Question: I'm currently work on an algorithmic problem in c# (Language doesn't matter).
I have 3 nested lists with that are (see the illustration below).

'''
// Elements can be anything. For example, here i used strings
List<List<List<string>>> elements = new()
{
new() { new List<string>() { "E0", "E1" }, new List<string>() { "E2" } },
new() { new List<string>() { "E3" }, new List<string>() { "E4", "E5" }, new List<string>() { "E6", "E7", "E8" } },
new() { new List<string>() { "E9" } }
};
'''
I know the i, j and k indexes for a given element (we can call it ) and I'm trying to find the indexes of another element () with an offset from E.
On this example, we are trying to find F indexes (1,2,1) by only knowing E indexes (0,1,0) and the offset (5 in this case).
I'm trying to find how to transform my 3 nested lists into a data structure that allows me to solve this problem easily.
Any help or idea are welcomed :)
I have tried to use if/else system but it was way to complicated. I also tried some Data Structures without any success.
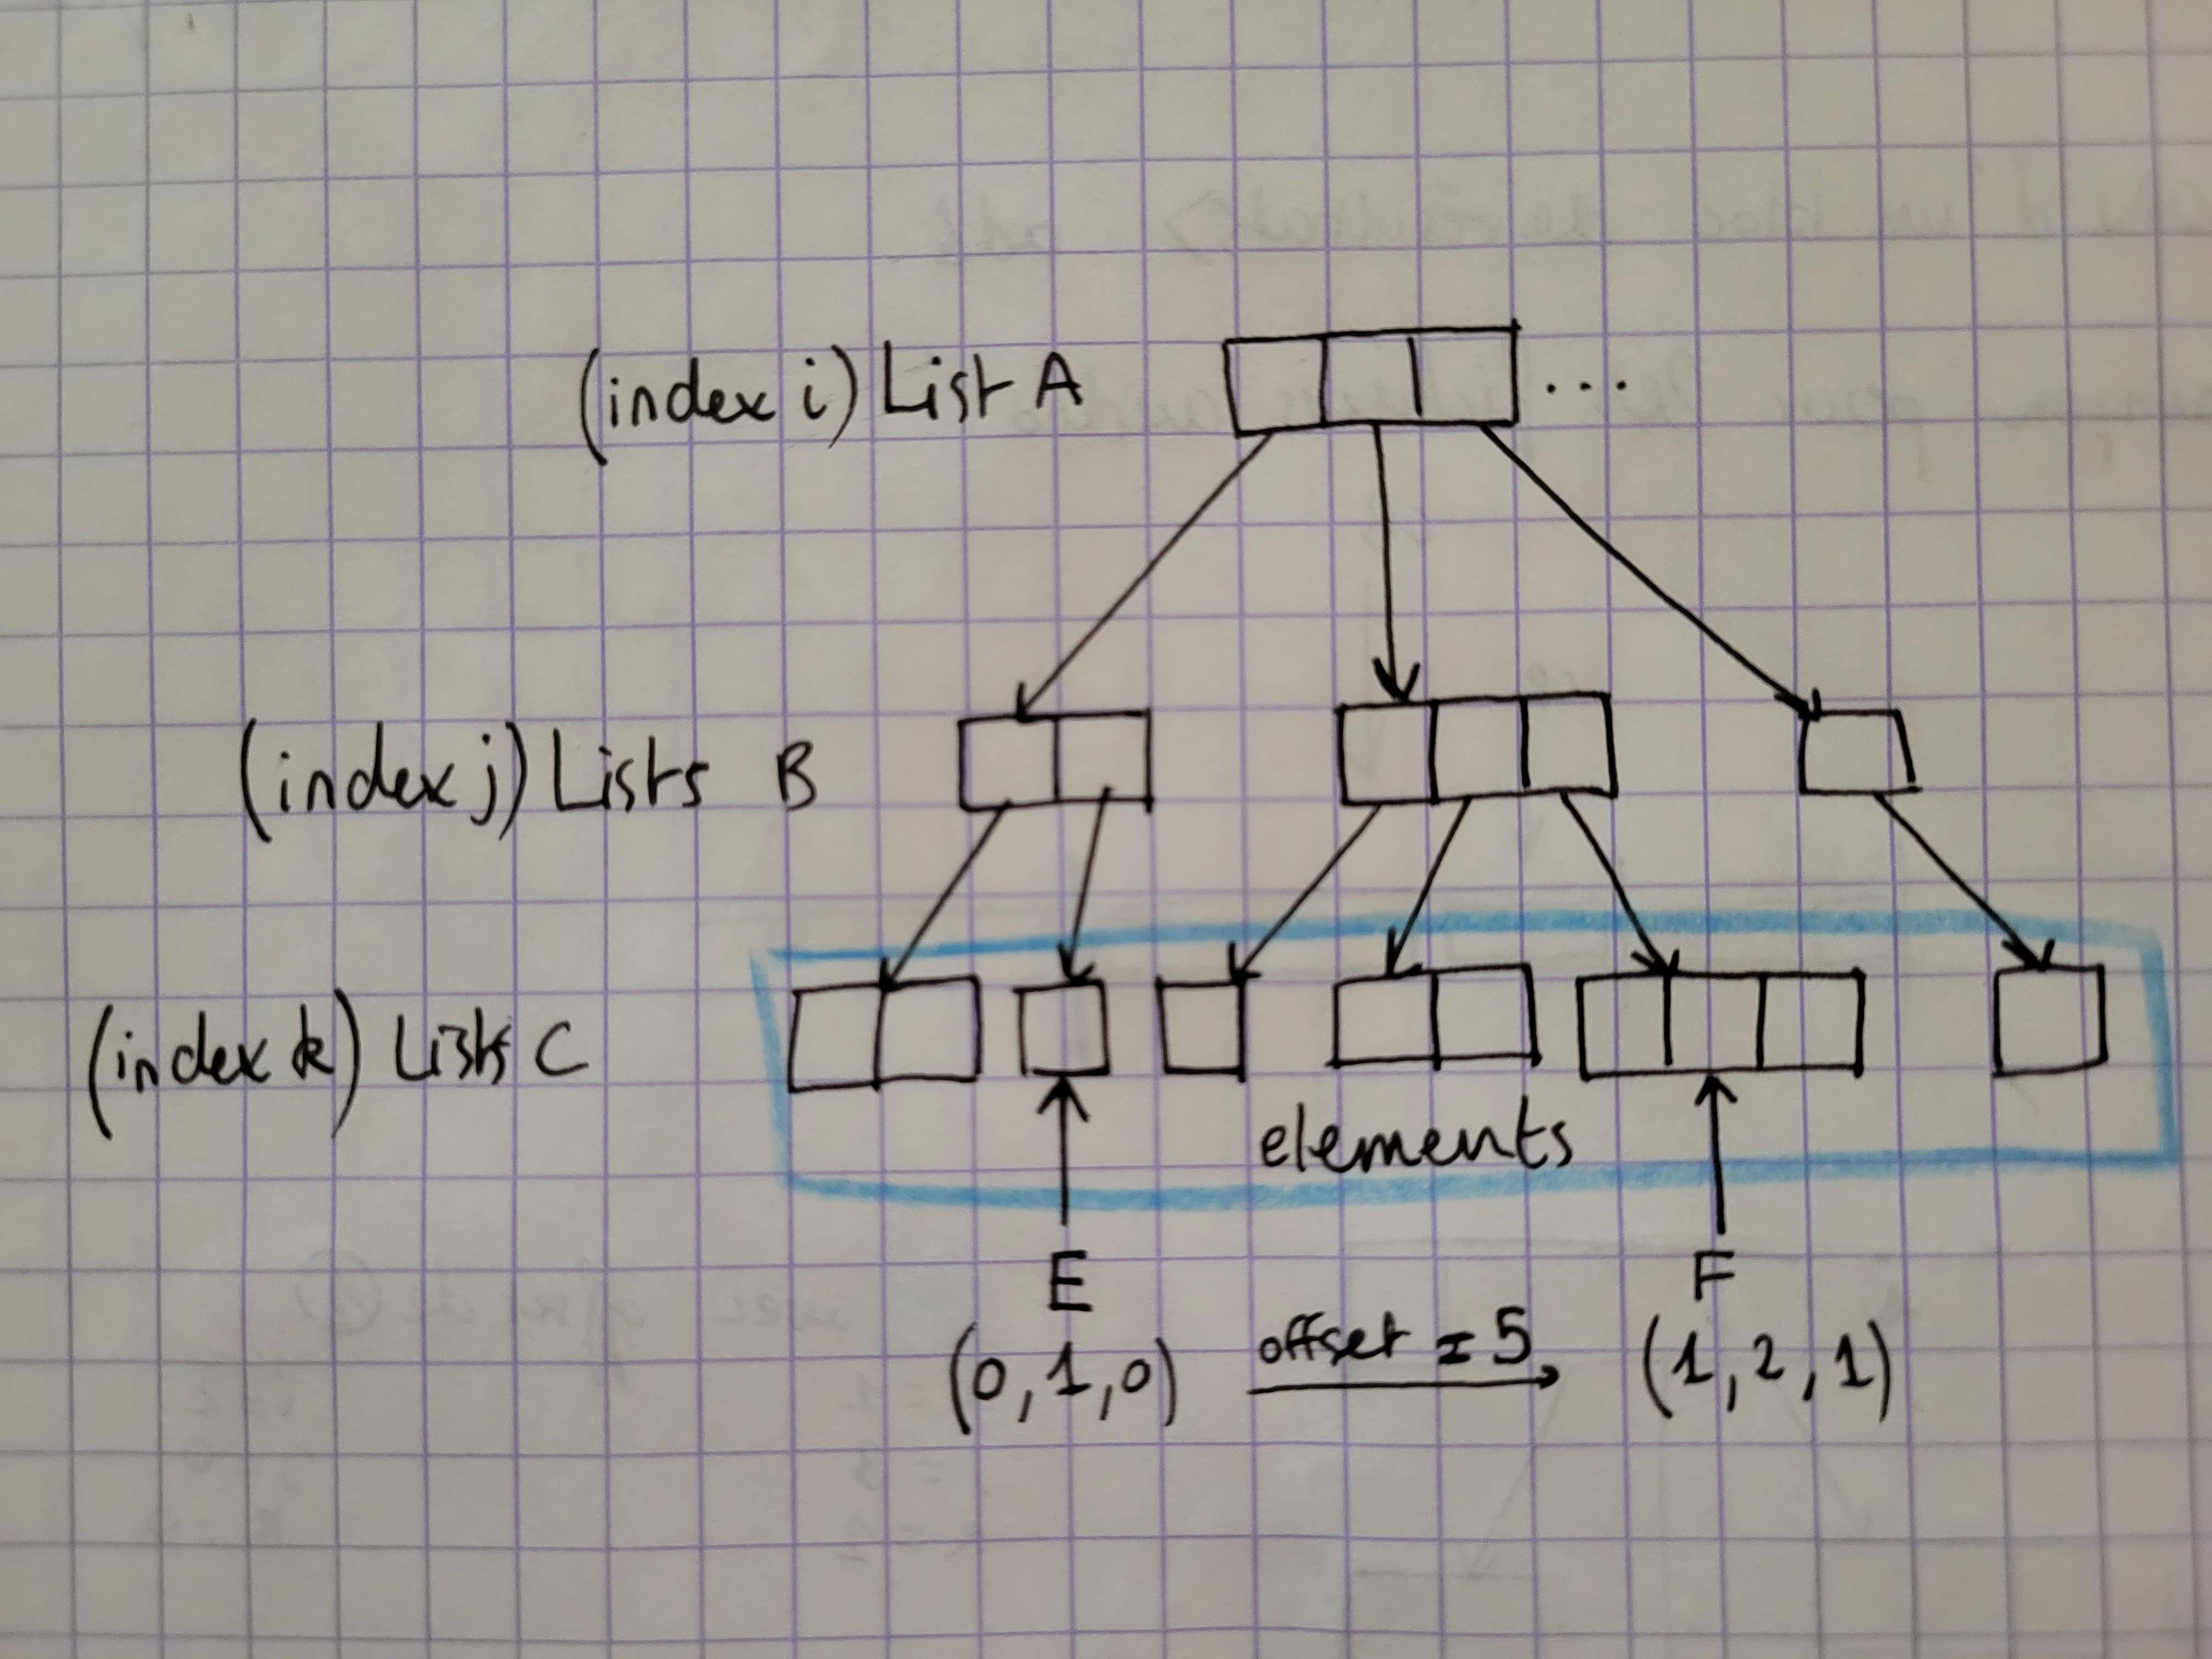
Answer: If you decide to not change the data structure, you can still walk through the tree as follows:
'''
void walk(List<List<List<string>>> a, int[] indices, int distance) {
while (indices[0] < a.Count) {
List<List<string>> b = a[indices[0]];
while (indices[1] < b.Count) {
List<string> c = b[indices[1]];
while (indices[2] < c.Count) {
if (distance-- <= 0) return; // Found target
indices[2]++;
}
indices[1]++;
indices[2] = 0;
}
indices[0]++;
indices[1] = 0;
}
// Out of range. Caller could check if 'indices[0]' is within range
}
'''
Example call:
'''
// Example input given in the question
List<List<List<string>>> elements = new()
{
new() { new List<string>() { "E0", "E1" }, new List<string>() { "E2" } },
new() { new List<string>() { "E3" }, new List<string>() { "E4", "E5" }, new List<string>() { "E6", "E7", "E8" } },
new() { new List<string>() { "E9" } }
};
int[] indices = {0, 1, 0}; // Starting point
walk(elements, indices, 5); // Walk 5 steps
System.Console.WriteLine(string.Join(", ", indices)); // 1, 2, 1
'''